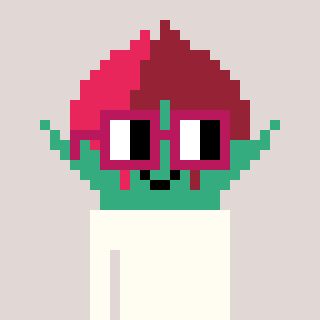
a pixel art character with square dark red glasses, a rosebud-shaped head and a teal-colored body on a warm background